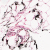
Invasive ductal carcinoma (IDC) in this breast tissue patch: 0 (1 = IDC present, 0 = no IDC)